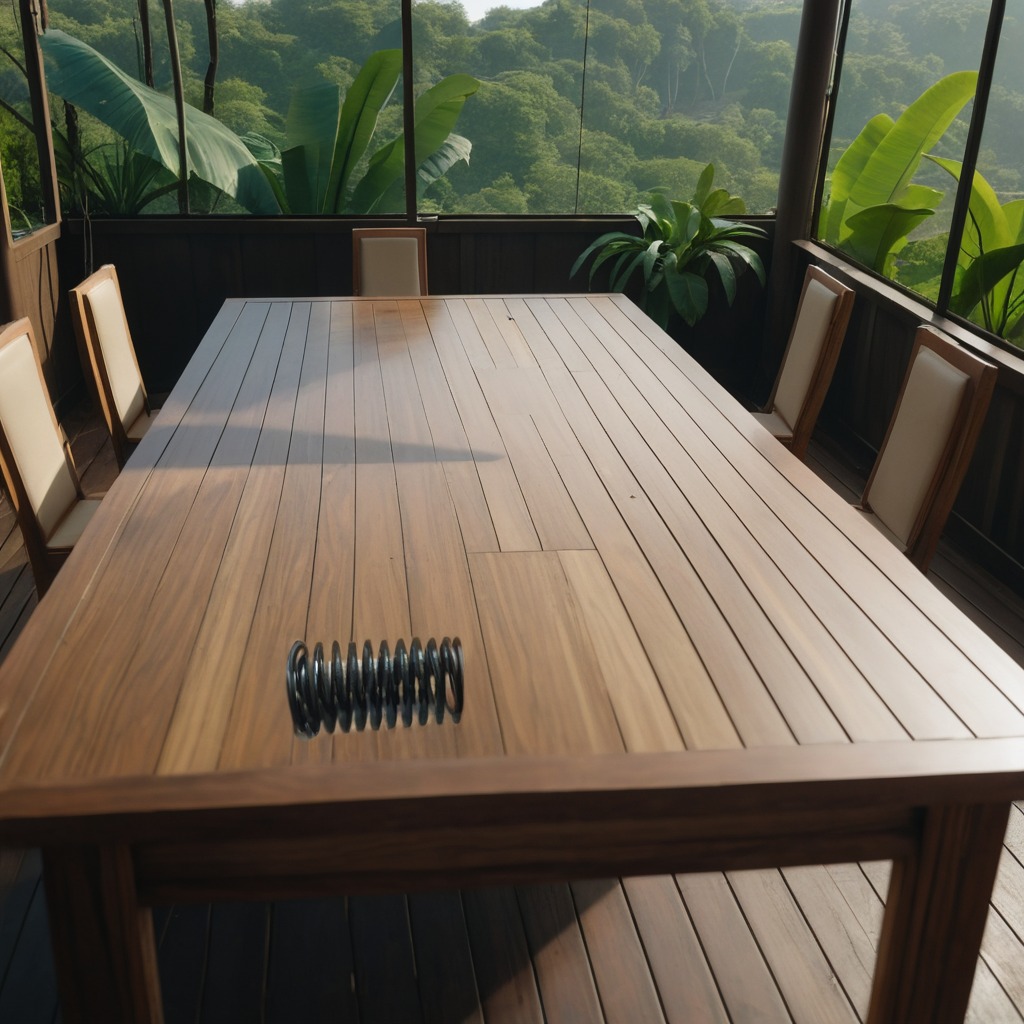
A coiled metal spring is lying on the wooden table.